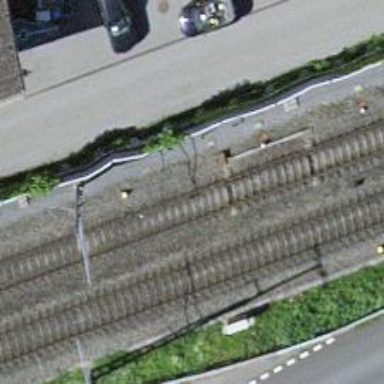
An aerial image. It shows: Railway switch.